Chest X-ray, PA view. Patient: 67 years old, sex M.
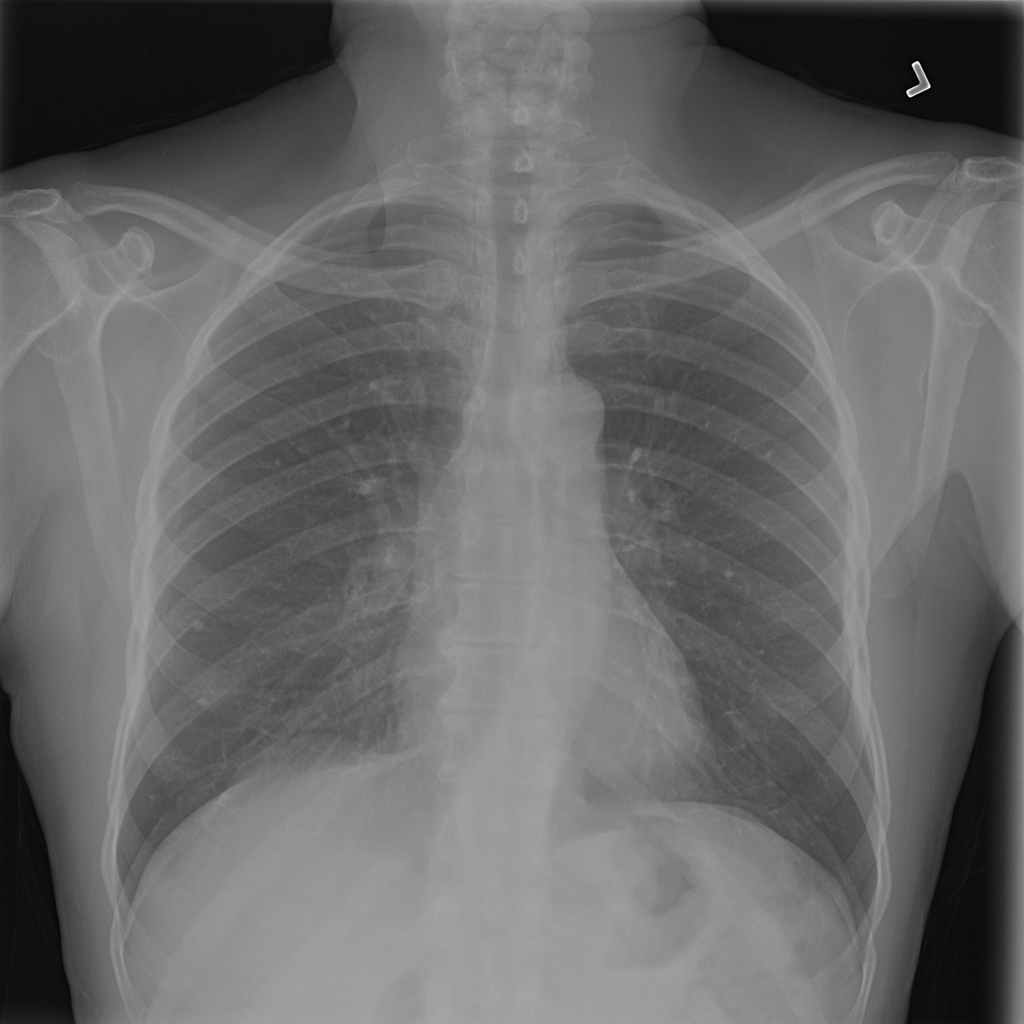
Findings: No Finding